Field crop: tomato
Growth stage: 1
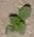
Species: solanum